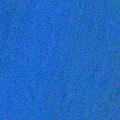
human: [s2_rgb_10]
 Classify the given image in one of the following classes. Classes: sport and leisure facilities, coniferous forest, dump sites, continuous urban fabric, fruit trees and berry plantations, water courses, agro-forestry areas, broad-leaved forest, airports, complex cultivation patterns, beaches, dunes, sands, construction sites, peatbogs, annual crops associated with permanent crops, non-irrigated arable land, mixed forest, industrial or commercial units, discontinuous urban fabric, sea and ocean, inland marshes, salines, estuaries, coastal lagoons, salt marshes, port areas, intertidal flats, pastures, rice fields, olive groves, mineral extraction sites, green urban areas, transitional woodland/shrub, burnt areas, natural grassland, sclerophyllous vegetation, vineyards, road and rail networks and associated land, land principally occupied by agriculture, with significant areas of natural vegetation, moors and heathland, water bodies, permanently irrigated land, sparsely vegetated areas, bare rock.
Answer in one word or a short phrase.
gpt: sea and ocean